Question: I want to check whether a given point lies inside a polygon.
I have looked into the point in polygon method using ray casting, but I'm unsure of how it will work in cases where the given polygon in disjoint. For example, if the polygon has a "hole" right in the center. How do I use this function in such cases?

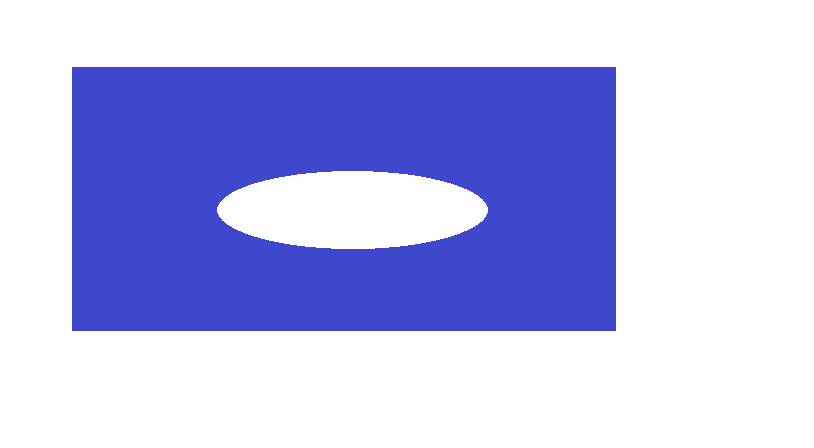
Answer: I've answered a similar question <URL>, even though it wasn't clear if I understood the OP's question too well. Well , here it is again -
Let's take a very general case .
Polygon with a hole and Intersections

The ray casting (point in polygon) algorithm shoots off a ray counting the intersections with the sides of the POLYGON (Odd intersections = inside, Even = outside).
Hence it accurately gives the correct result regardless of whether you start from inside the disjoint trapezoidal hole or the triangular hole (inner edges?) or even if a part of the polygon is completely seperated and/or self intersecting.
However, in what order do you feed the vertices of the polygon such that all the points are evaluated correctly?
Though this is code specific, if you're using an implementation that is counting every intersection with the sides of the polygon then this approach will work -
- Break the master polygon into polygonal components. eg - trapezoidal hole is a polygonal component.
- Start with (0,0) vertex (doesn't matter where (0,0) actually lies wrt your polygon) followed by the first component's vertices, repeating its first vertex after the last vertex.
- Include another (0,0) vertex.
- Include the next component , repeating its first vertex after the last vertex.
- Repeat the above two steps for each component.
- End with a final (0,0) vertex.
Example -

Let's take the picture to the right, the shell with the hole and apply the above method. The vertices of a singular continuous polygon which is mathematically equivalent to the 2 components (polygon+hole) is -
(outside)-------(inside hole)
0,1,2,3,4,5,1,0,1,2,3,4,1,0
To understand how it works, try drawing this mathematically equivalent polygon on a scratch pad.-
1. Mark all the vertices but don't join them yet.
2. Mark the repeated vertices separately also. Do this by marking them close to the original points, but not on them. (at a distance e, where e->0 (tends to/approaches) ) (to help visualize)
3. Now join all the vertices in the right order (as in the example above)
You will notice that this forms a continuous polygon and only becomes disjoint at the e=0 limit.
You can now send this mathematically equivalent polygon to your ray casting function (and maybe even winding number function?) without any issues.